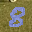
Label: 8